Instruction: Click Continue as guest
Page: checkout
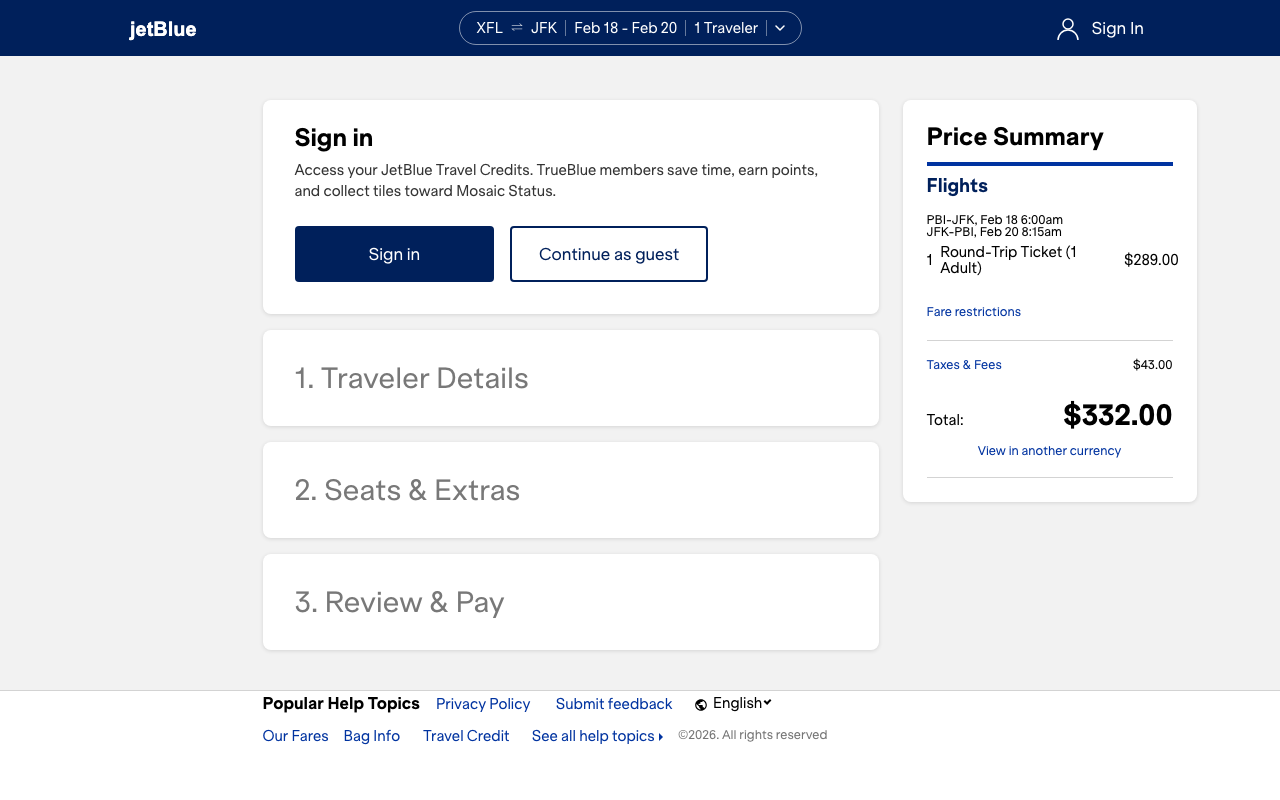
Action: click